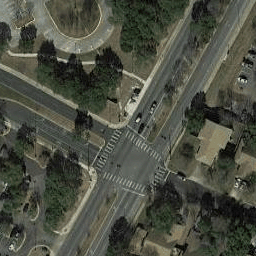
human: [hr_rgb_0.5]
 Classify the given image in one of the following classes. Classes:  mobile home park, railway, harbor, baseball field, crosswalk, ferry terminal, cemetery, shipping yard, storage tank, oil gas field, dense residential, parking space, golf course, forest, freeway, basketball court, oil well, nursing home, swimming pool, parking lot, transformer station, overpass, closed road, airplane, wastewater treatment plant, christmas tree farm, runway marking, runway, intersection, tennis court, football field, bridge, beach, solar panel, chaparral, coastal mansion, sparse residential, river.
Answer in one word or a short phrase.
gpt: intersection